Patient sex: M
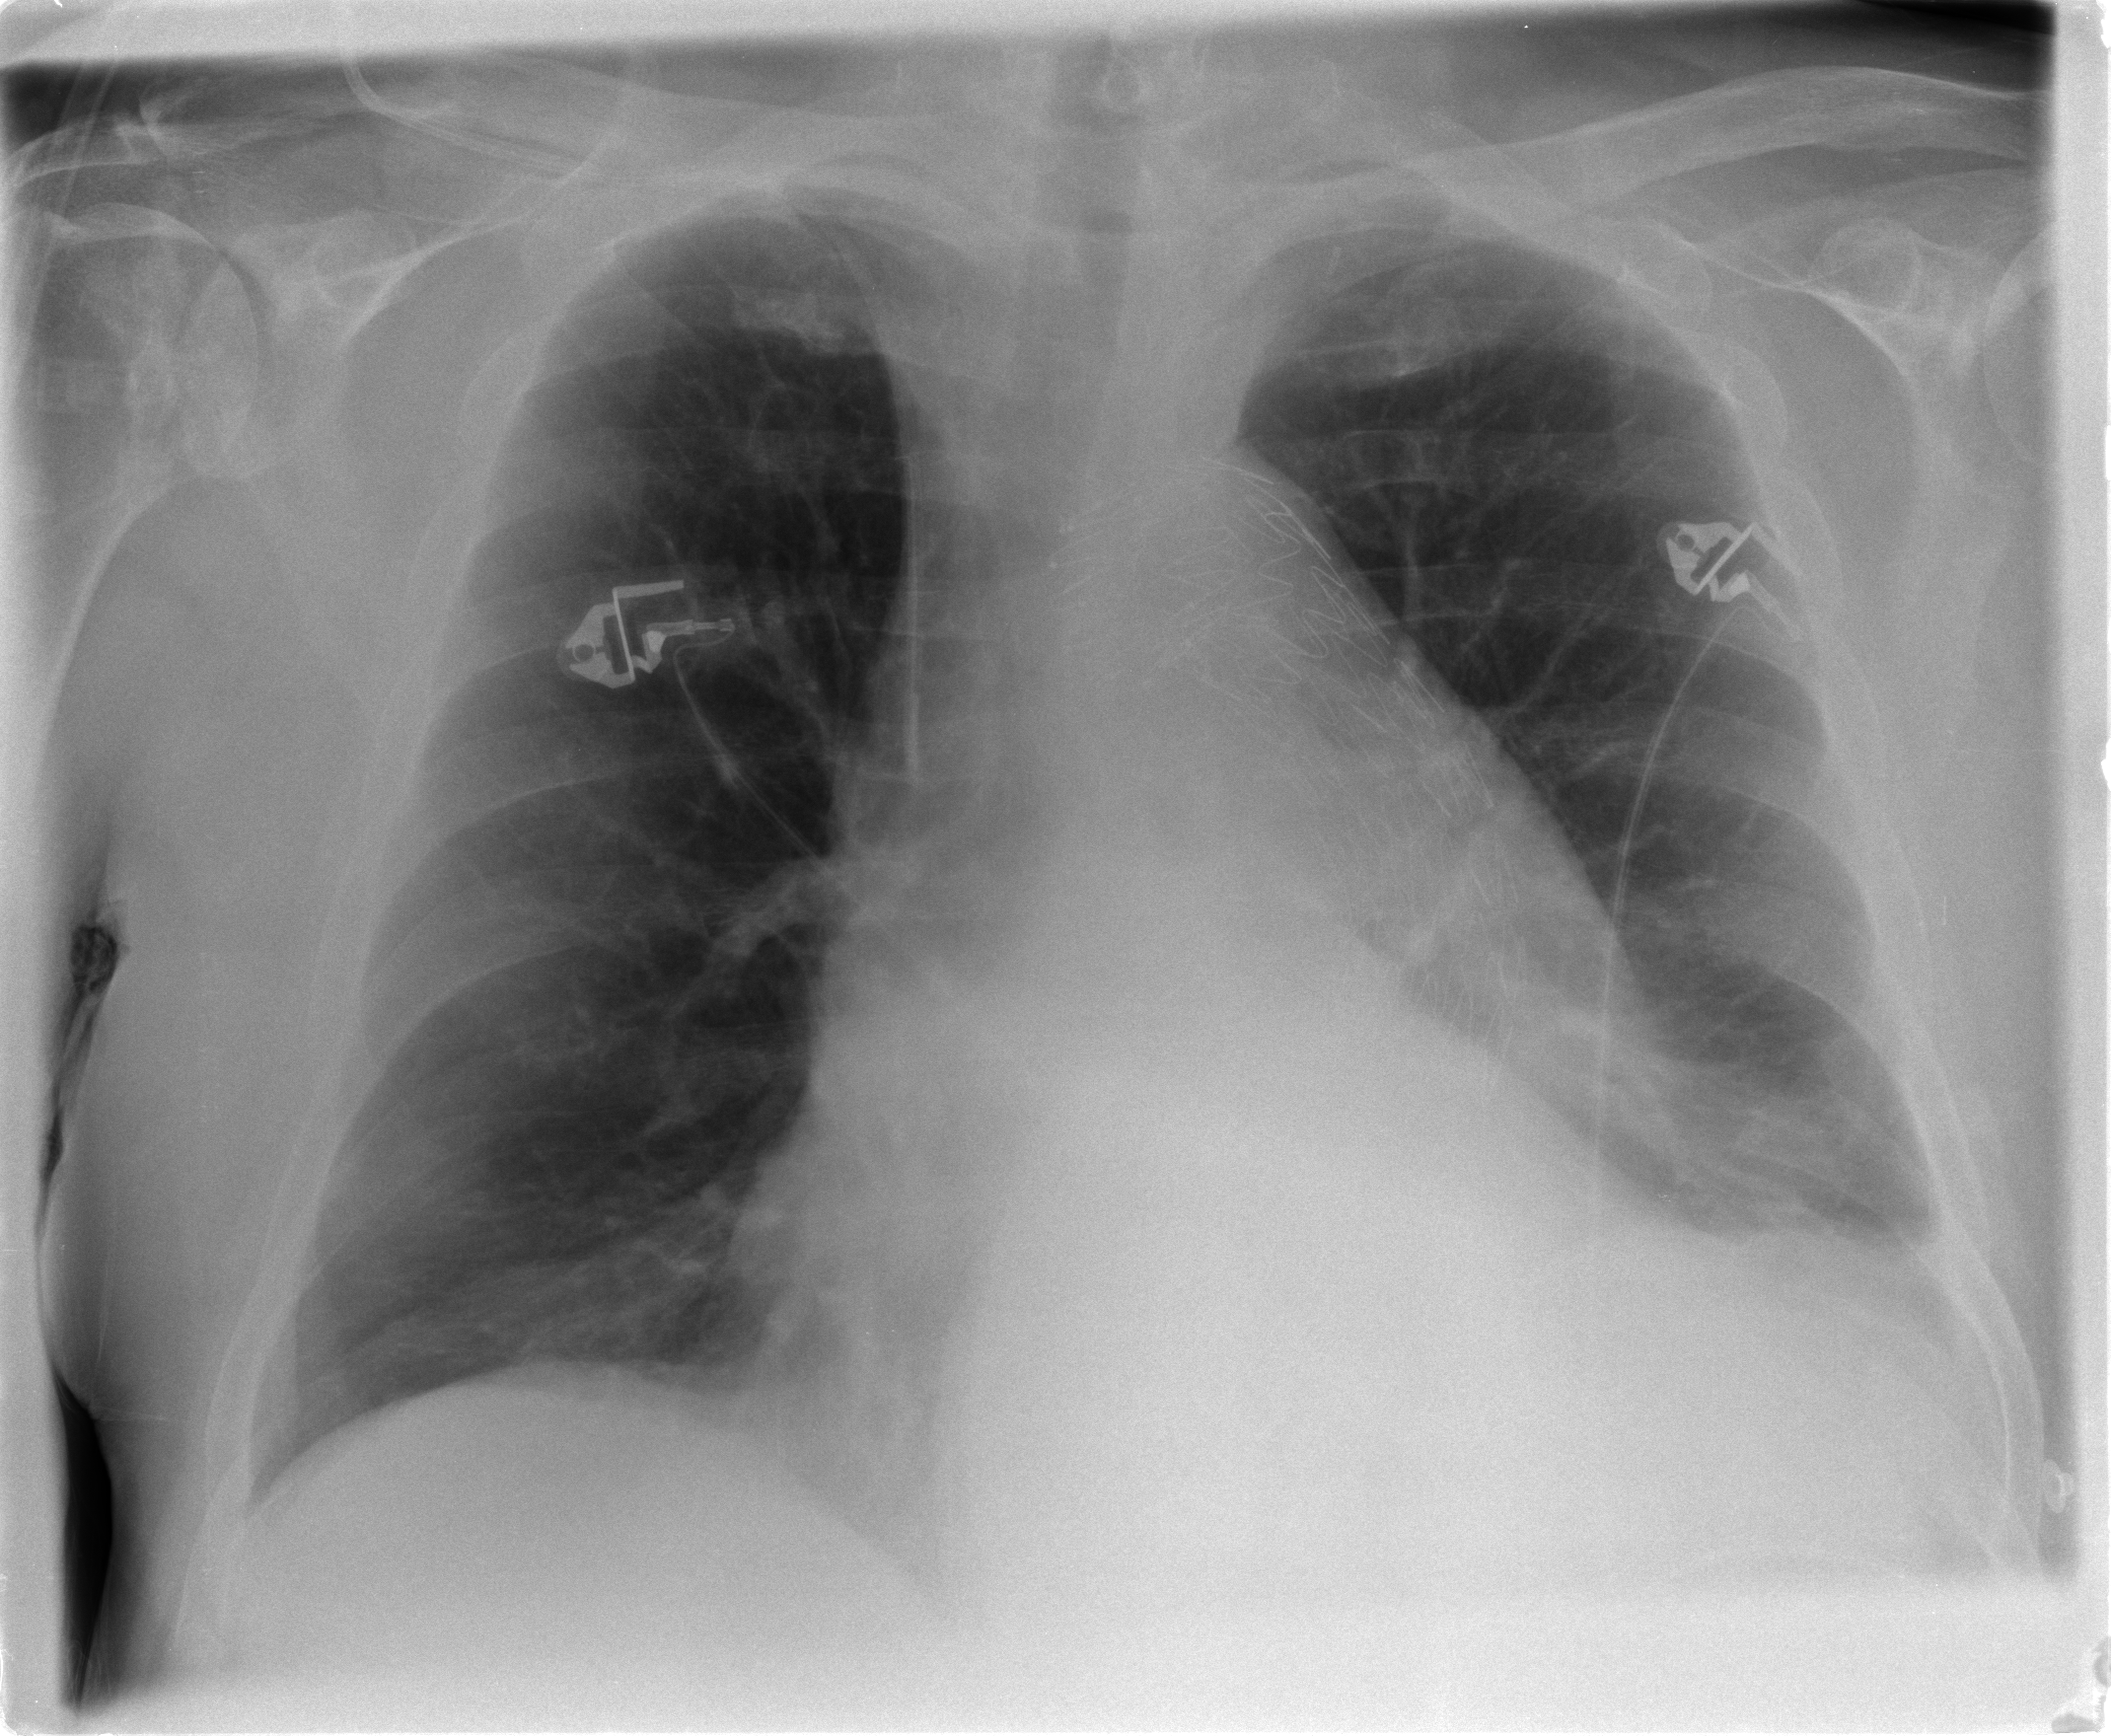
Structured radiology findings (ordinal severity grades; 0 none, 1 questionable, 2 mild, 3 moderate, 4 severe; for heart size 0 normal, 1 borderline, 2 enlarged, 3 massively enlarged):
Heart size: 2
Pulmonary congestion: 0
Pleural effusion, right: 0
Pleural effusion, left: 2
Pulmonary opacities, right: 0
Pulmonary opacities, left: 0
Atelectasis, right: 0
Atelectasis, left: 2